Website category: movie
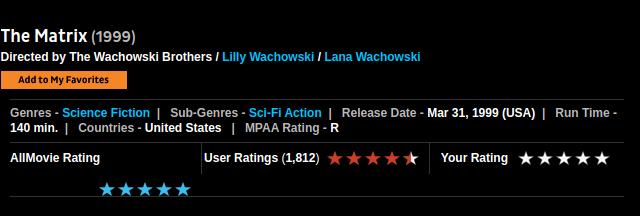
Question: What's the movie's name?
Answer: The Matrix

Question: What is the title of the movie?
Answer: The Matrix

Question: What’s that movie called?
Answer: The Matrix

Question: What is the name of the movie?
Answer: The Matrix

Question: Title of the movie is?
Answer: The Matrix

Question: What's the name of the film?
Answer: The Matrix

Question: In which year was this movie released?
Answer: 1999

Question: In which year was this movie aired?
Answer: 1999

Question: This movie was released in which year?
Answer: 1999

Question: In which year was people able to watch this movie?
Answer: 1999

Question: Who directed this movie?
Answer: The Wachowski Brothers / Lilly Wachowski / Lana Wachowski

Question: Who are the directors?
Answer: The Wachowski Brothers / Lilly Wachowski / Lana Wachowski

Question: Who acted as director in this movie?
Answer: The Wachowski Brothers / Lilly Wachowski / Lana Wachowski

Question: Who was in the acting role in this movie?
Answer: The Wachowski Brothers / Lilly Wachowski / Lana Wachowski

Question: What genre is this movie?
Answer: Science Fiction

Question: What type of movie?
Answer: Science Fiction

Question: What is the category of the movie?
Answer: Science Fiction

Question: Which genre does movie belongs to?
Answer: Science Fiction

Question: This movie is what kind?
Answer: Science Fiction

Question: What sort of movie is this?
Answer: Science Fiction

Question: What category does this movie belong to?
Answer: Science Fiction

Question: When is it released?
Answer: Mar 31, 1999 (USA)

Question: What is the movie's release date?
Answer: Mar 31, 1999 (USA)

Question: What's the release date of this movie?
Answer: Mar 31, 1999 (USA)

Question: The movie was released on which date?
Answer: Mar 31, 1999 (USA)

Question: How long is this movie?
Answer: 140 min.

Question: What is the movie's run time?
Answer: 140 min.

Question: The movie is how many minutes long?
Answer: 140 min.

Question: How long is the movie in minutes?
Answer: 140 min.

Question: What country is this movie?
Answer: United States

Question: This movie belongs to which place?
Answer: United States

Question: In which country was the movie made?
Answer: United States

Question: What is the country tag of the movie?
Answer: United States

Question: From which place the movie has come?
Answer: United States